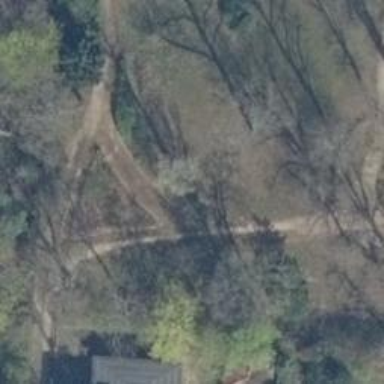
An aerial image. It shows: Path.